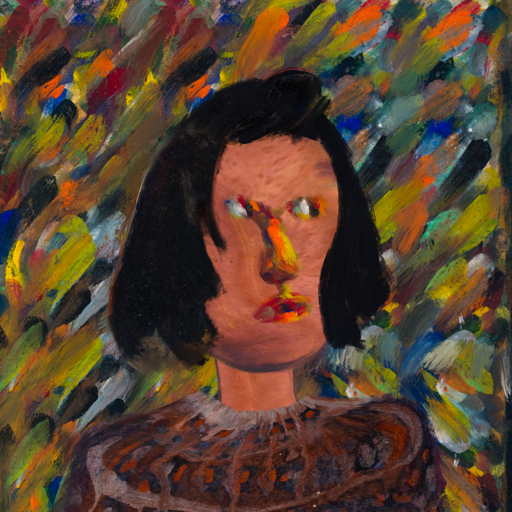
Background: An_Impression, Head And Neck Side: Mother_And_Son_Mother, Face Side: An_Impression, Bust: Hypocrite, Hair Side: Mosgoul, Head Accessory: Blank, Second Necklace: Blank, Necklace: Blank, Baby: Blank